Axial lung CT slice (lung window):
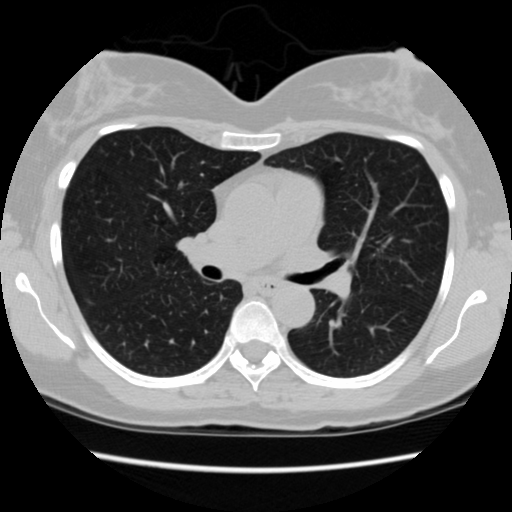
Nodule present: no